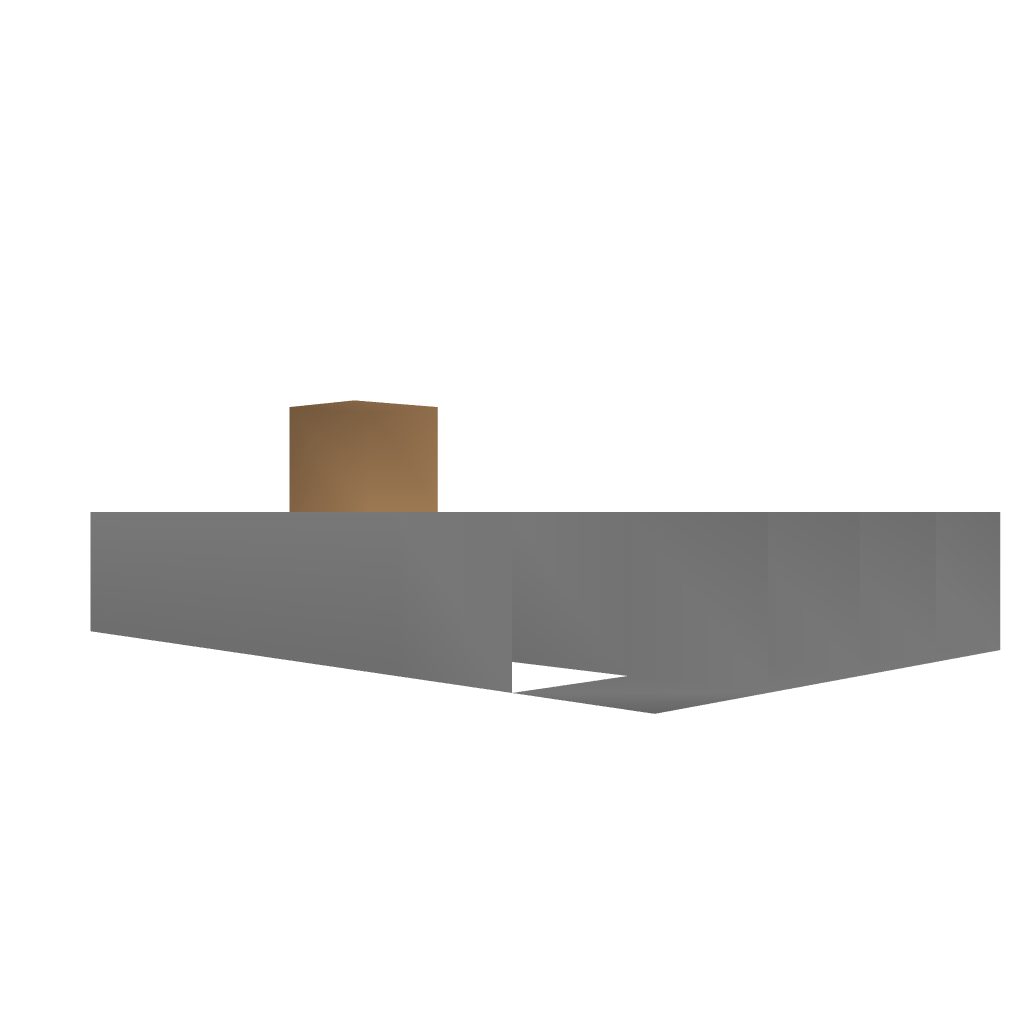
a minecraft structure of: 2 blocks of stone ground with a cube of dirt on top